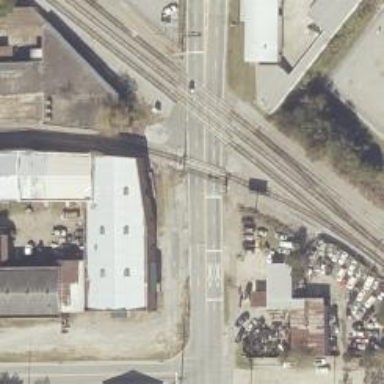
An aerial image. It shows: Level crossing with lights at railway intersection.